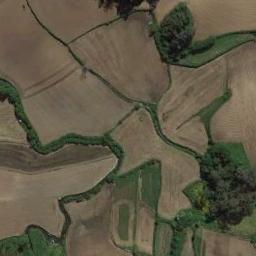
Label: terrace